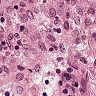
Metastatic tissue present: no